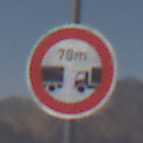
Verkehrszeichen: VerbotUnterschreitenMindestabstand
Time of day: Midday
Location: Outdoor (Nature)
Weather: Clear
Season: NotSpecified
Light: Natural